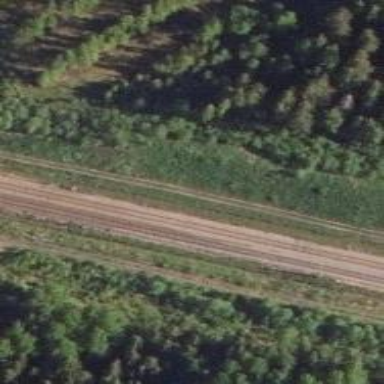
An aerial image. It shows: Railway with continuous electrified contact line.